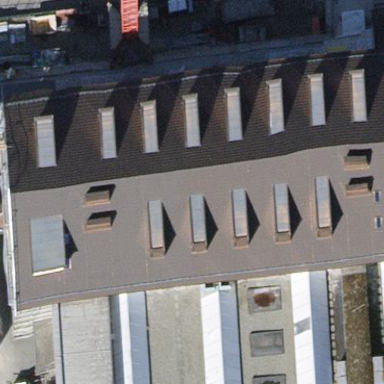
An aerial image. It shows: Industrial building with gabled brown roof.